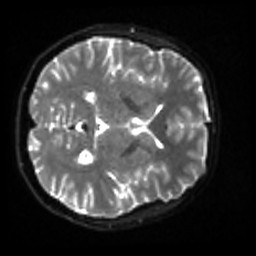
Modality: sbref
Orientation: axial
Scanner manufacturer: siemens
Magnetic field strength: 3 T
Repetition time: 4 s
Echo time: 0.0594 s